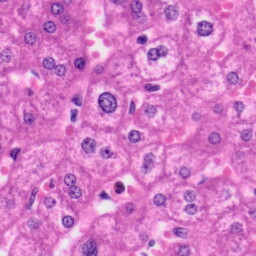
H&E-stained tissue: Liver